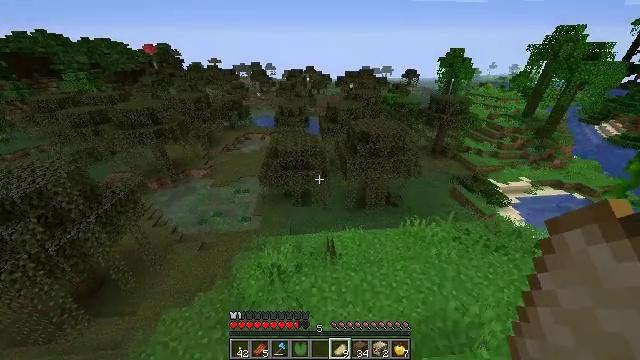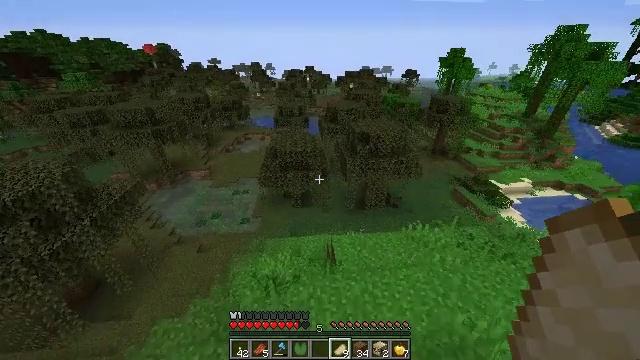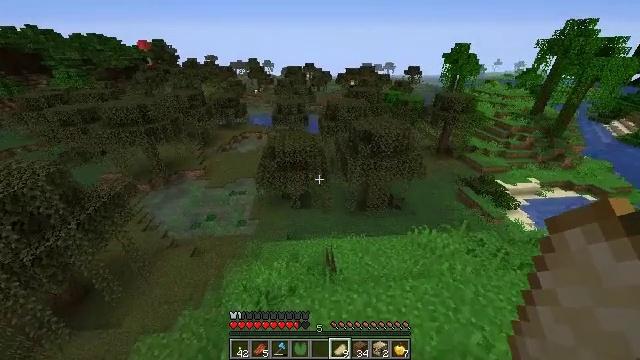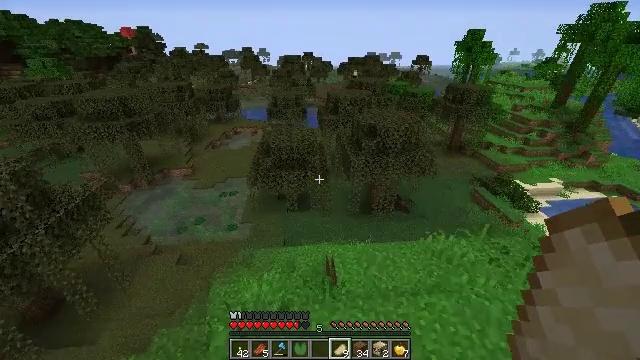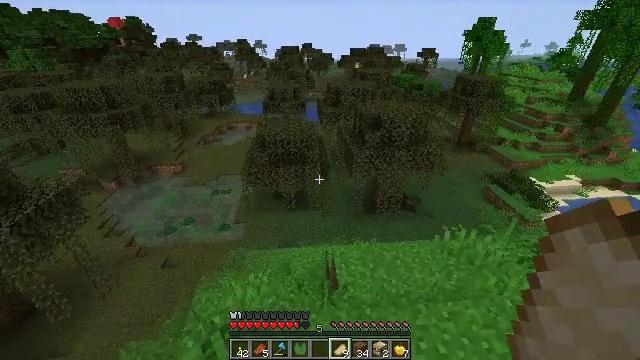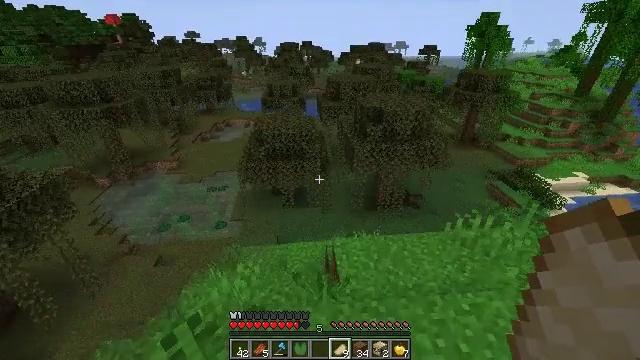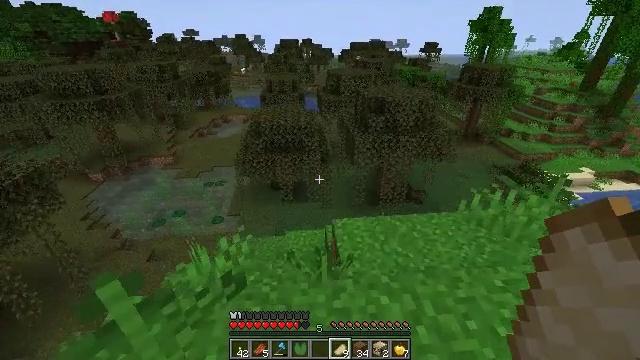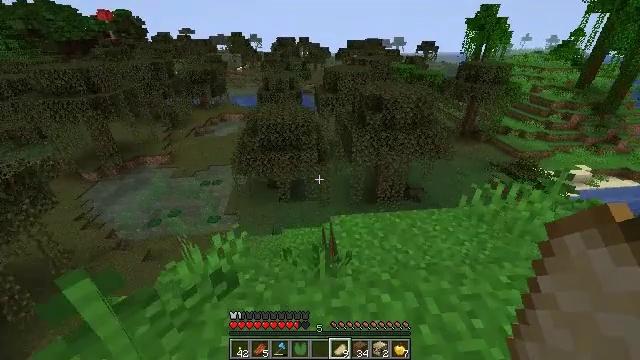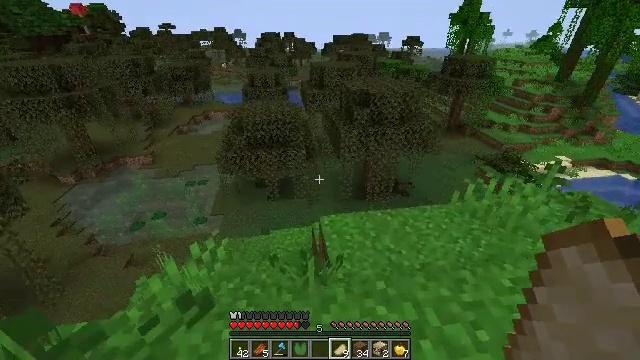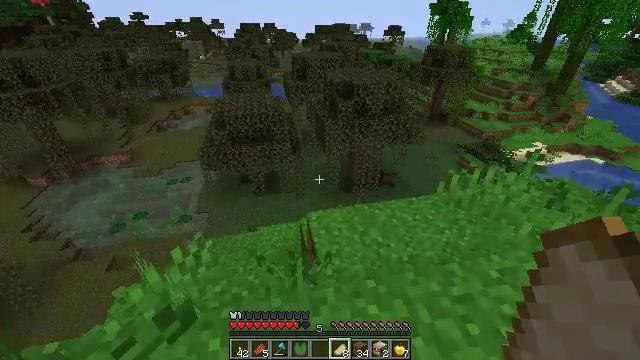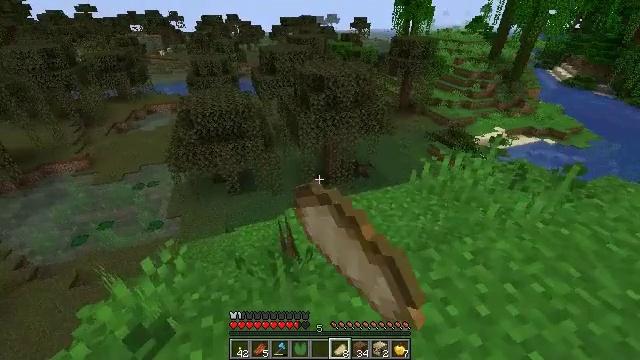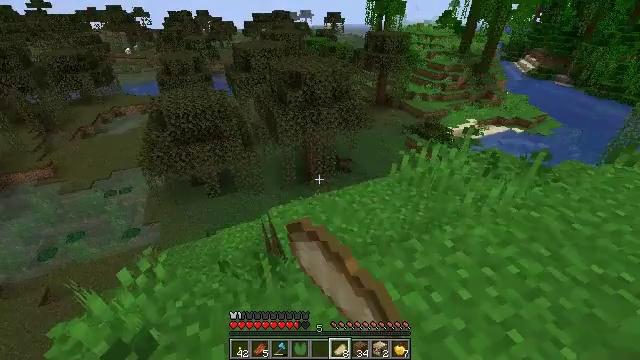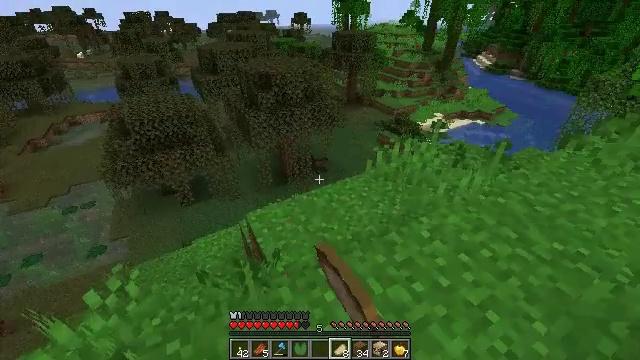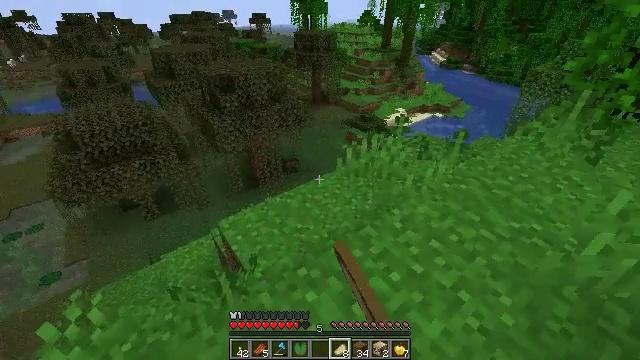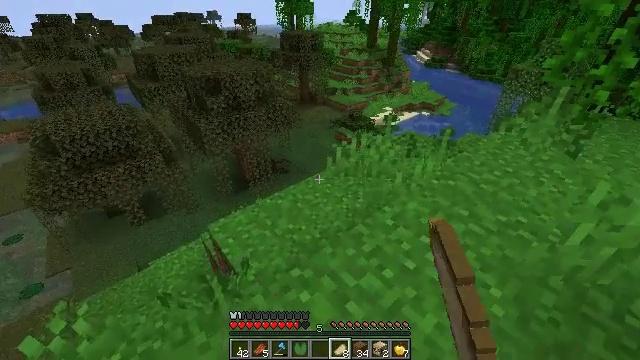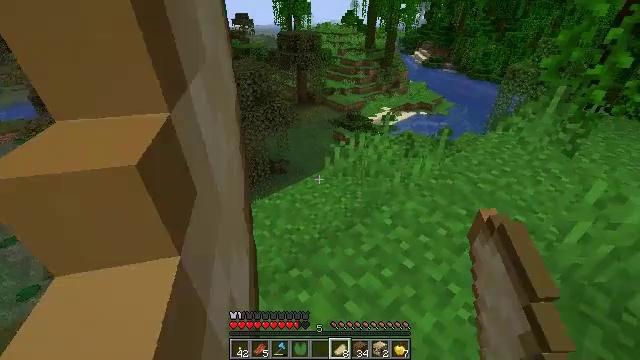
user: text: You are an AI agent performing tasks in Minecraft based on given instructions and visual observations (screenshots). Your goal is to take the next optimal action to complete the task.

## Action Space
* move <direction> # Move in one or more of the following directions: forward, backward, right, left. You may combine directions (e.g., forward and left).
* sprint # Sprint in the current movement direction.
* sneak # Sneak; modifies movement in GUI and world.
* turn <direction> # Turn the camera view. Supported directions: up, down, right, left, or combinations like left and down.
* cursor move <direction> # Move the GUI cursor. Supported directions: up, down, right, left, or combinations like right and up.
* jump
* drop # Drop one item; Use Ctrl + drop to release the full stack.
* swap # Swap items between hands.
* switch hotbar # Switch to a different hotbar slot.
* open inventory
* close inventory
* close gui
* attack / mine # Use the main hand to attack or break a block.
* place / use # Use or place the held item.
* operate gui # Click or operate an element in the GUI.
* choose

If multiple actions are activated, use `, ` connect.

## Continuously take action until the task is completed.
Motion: motion action
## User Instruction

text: Drop a cooked porkchop.
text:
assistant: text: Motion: no_op
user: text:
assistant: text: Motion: no_op
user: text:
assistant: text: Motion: no_op
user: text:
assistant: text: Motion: no_op
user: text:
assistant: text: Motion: no_op
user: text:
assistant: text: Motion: no_op
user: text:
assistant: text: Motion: no_op
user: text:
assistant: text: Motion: turn right
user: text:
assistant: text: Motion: turn right and down, drop
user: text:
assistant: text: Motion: turn right and down, drop
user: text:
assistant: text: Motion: turn right, drop
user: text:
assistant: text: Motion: turn right, drop
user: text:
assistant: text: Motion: turn right, drop
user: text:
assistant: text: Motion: turn right, drop
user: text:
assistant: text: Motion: drop
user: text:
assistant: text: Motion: drop
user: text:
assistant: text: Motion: turn right and down, drop
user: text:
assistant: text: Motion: sprint, drop
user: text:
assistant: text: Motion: sprint, drop
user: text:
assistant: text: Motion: sprint, drop
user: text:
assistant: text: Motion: sprint, drop
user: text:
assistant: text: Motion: sprint, drop
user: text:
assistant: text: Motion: sprint, drop
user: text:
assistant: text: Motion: sprint, drop
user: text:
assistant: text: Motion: no_op
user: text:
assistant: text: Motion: move forward, drop
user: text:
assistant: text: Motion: move forward, turn left, drop
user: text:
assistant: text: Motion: move forward, turn left and down
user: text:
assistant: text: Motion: move forward, turn left and down
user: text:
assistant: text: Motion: move forward, turn left